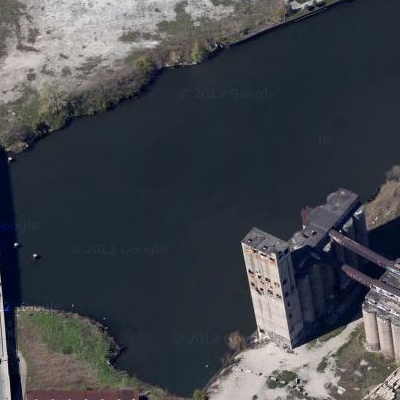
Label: RiverLake